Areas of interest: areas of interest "Sport and cultural"
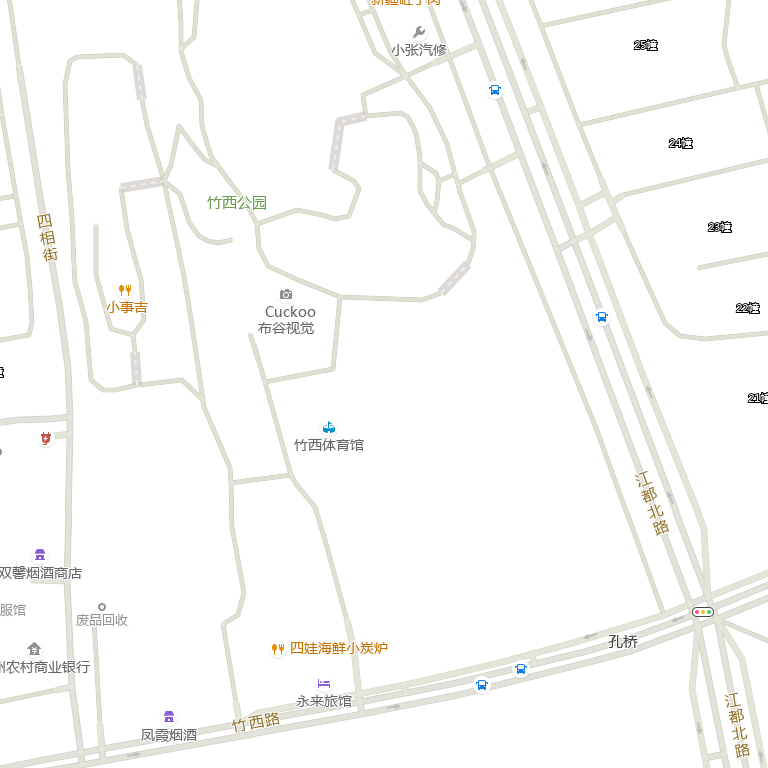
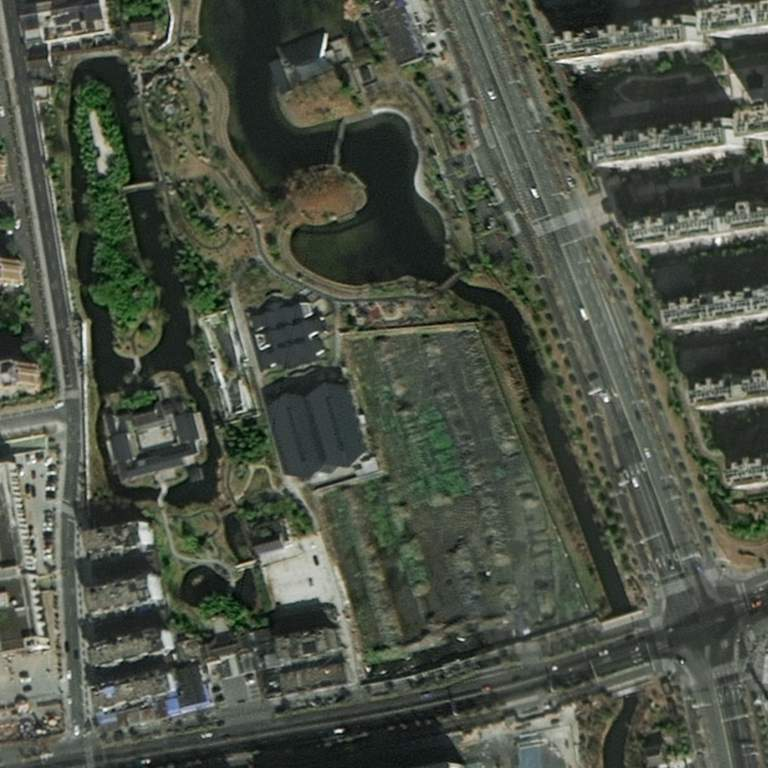